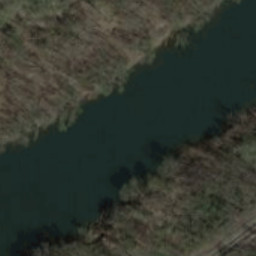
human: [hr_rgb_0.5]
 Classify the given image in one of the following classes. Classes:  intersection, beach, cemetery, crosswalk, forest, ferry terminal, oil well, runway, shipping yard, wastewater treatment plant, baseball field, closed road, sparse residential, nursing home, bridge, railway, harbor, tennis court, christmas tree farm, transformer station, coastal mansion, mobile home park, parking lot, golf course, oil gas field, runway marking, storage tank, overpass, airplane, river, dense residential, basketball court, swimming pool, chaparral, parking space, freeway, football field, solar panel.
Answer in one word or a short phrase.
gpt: river